Question: I have this class/storyboard scene in a project that up to last night worked fine for the past 4 weeks i worked on it.
I have managed to comment out practically everything and I still get the crash when tapping on the UITextField and typing a number. It only crashes when I type in a value, otherwise it doesn't crash.
Here is the class as I am running it now:
'''
import Foundation
import UIKit
import HealthKit
import CoreData
class WorkoutViewController: UITableViewController {
//Properties
@IBOutlet var numberOfLapsTextField: UITextField?
@IBOutlet var metersPerLapTextField: UITextField?
@IBOutlet var workoutDurationTextField: UITextField?
@IBOutlet var paceTextField: UITextField?
var healthStore:HKHealthStore?
override func viewDidLoad() {
super.viewDidLoad()
}
'''
Originally it had the IBOutlets as ! instead of ? And it has a CoreData stack property, some blurred background effects for the tableview background, fetches user's weight from health store on viewDidLoad, a predicate helper method for health store fetches and a cancel and done button. The done button captured data from the textfields, made some computations and saved data to the health store and to coredata. But ALL of this has been commented out leaving only what is seen above.
I did managed to get a weird stack trace in the console one time (can't seem to get it anymore) that read:
[UIPhysicalKeyboardEvent _matchesKeyCommand:]
and a few others like it just before it.
Im stumped, any ideas? Exception breakpoints is one but it just throws me to the AppDelegate class declaration line where UIResponder is adopted. Ive learned and rebuilt. I don't know what else to look for.
Im thinking its a corrupt storyboard file because Ive added and removed scenes with textfields and they all behave the same. Here is my storyboard.xml file:
<URL>
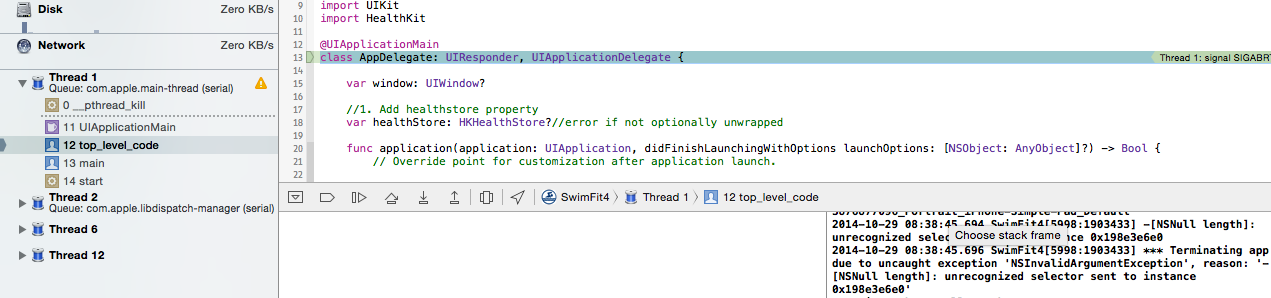
Answer: Ok I deleted the navigation controllers and tab bar controller and re-added them, and the problem is gone! There are no more crashes when I type in data. It was obviously a corrupted scene but the weird thing is that all of a sudden, all scenes with uitextfields got corrupted in the same way.